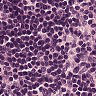
Metastatic tissue present: no